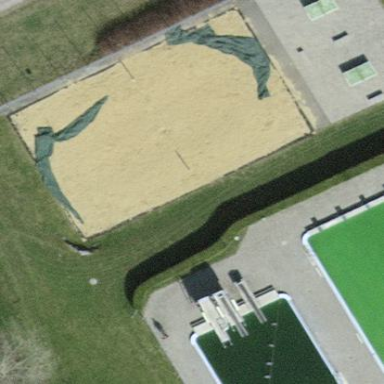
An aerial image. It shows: Swimming pool area designated for leisure and sports activities.